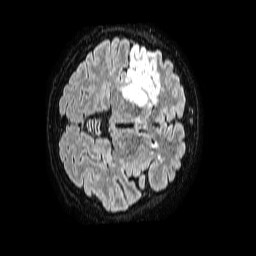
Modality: FLAIR
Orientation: axial
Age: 70
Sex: female
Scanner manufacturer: philips
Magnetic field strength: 1.5 T
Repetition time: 4.8 s
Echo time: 0.3 s